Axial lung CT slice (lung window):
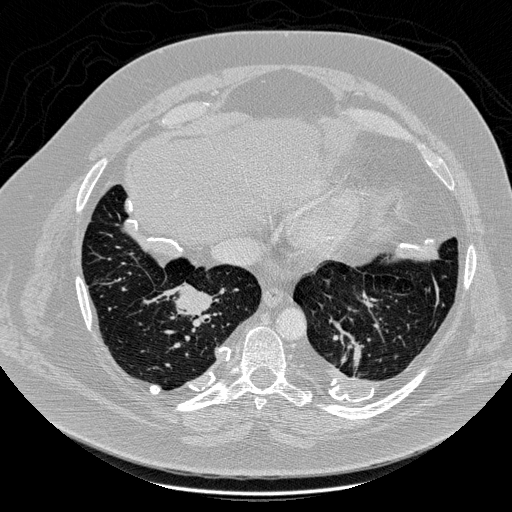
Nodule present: yes
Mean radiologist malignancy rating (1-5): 5